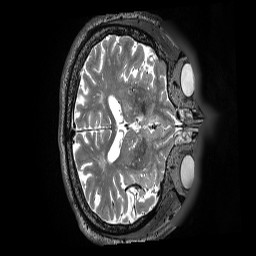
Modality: T2w
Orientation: axial
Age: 89
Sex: female